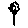
Label: flower